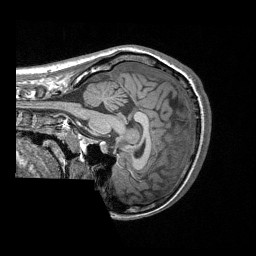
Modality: T1w
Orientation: sagittal
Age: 22
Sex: female
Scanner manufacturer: siemens
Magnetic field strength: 3 T
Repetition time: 1.64 s
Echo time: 0.00234 s